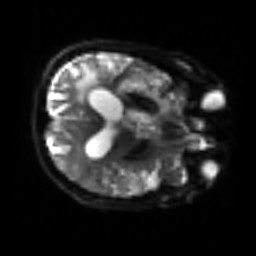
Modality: sbref
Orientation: axial
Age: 67
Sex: male
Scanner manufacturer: siemens
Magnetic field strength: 3 T
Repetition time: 3.2 s
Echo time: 0.081 s